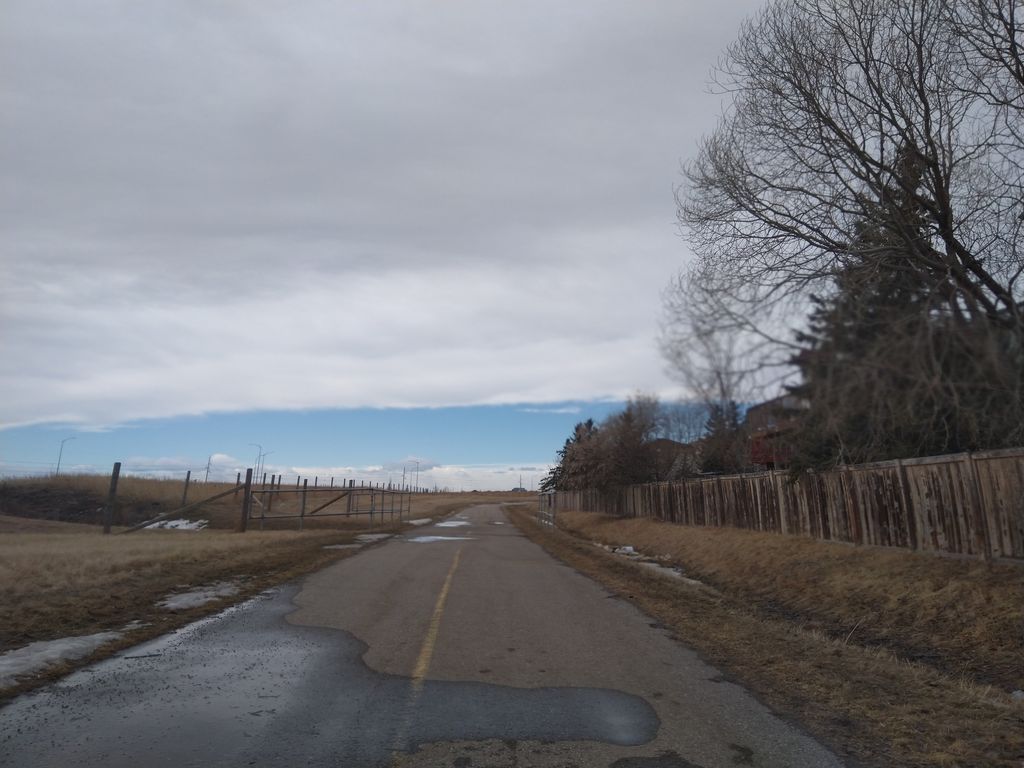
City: calgary